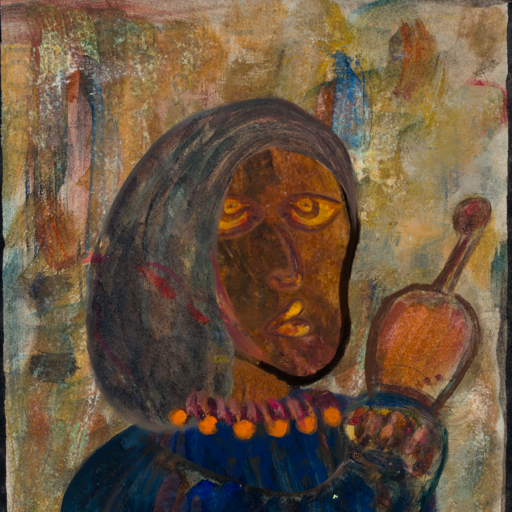
Background: Pipe, Head And Neck Side: Mosgoul, Face Side: Comrade, Bust: Pipe, Hair Side: Gypsy_Mother, Head Accessory: Blank, Second Necklace: Blank, Necklace: Doll, Baby: Blank